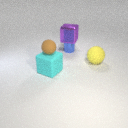
large cyan rubber cube in front of small blue metal cylinder